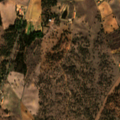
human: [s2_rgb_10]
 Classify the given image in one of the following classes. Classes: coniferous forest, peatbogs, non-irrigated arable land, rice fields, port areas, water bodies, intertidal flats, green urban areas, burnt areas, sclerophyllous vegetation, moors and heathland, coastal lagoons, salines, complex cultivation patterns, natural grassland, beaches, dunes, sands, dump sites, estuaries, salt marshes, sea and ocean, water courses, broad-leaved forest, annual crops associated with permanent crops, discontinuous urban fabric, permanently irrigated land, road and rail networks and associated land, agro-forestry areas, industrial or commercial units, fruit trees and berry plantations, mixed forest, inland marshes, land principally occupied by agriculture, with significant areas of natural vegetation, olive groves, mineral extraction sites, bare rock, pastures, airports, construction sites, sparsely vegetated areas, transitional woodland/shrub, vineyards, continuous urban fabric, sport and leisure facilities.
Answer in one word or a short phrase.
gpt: non-irrigated arable land, agro-forestry areas